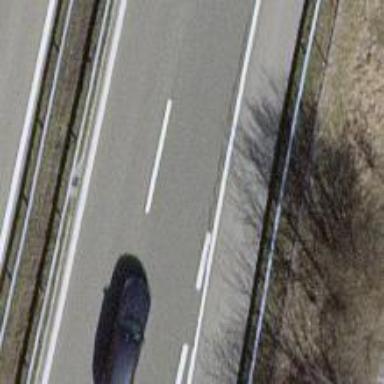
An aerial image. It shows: Asphalt motorway.